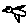
Label: bird